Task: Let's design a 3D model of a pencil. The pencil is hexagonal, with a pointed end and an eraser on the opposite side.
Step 68:
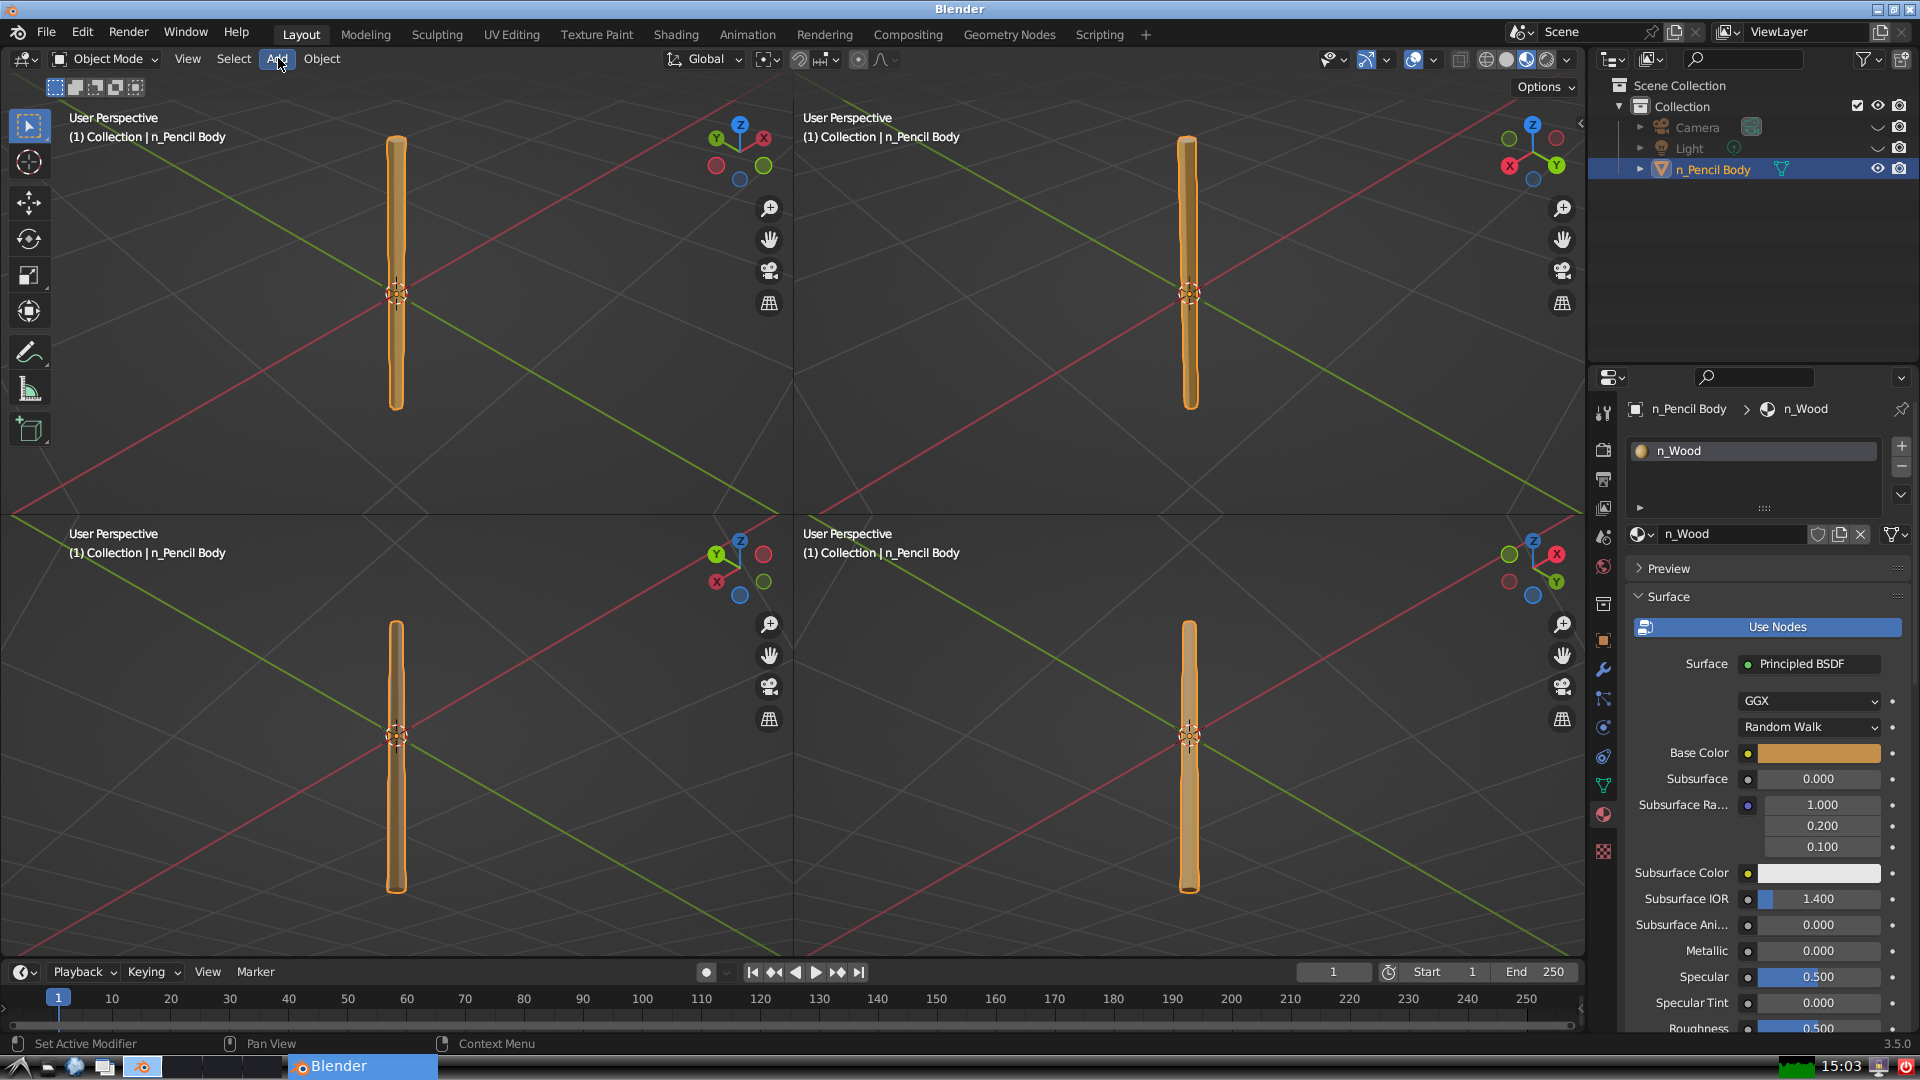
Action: click: no